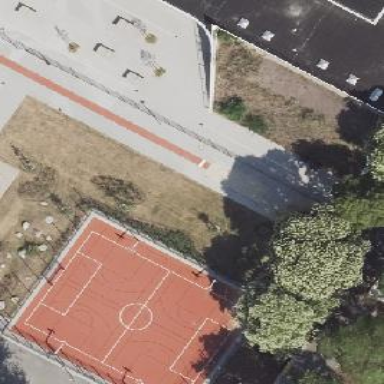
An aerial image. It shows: Long jump pitch for sports activities.